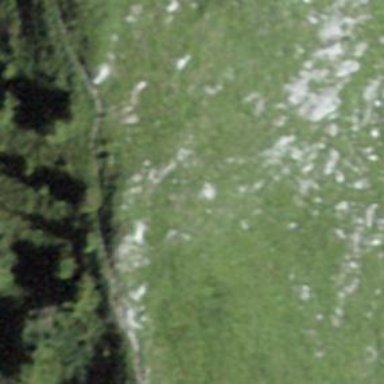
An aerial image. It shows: Arete in nature.